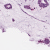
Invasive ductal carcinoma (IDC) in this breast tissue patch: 1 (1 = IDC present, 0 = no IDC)